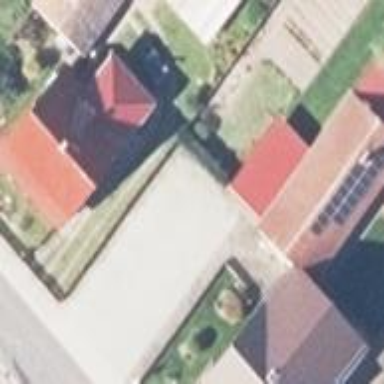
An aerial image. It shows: Simple house.